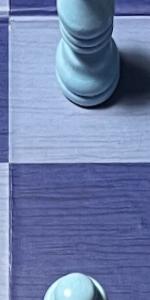
Label: Empty